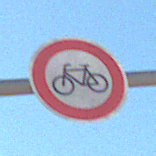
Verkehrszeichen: VerbotRadverkehr
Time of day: Midday
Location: Outdoor (Nature)
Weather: Clear
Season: NotSpecified
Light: Natural